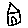
Label: house